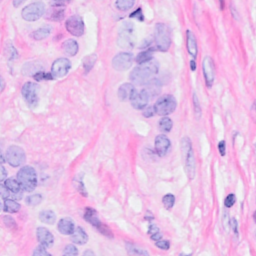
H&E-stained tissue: Breast